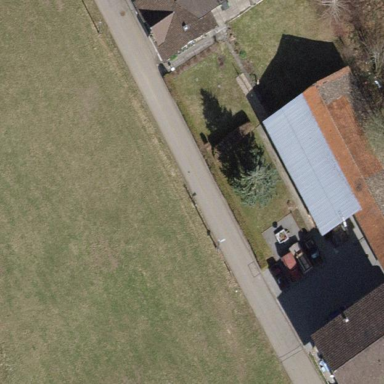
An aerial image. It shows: Farmyard area.